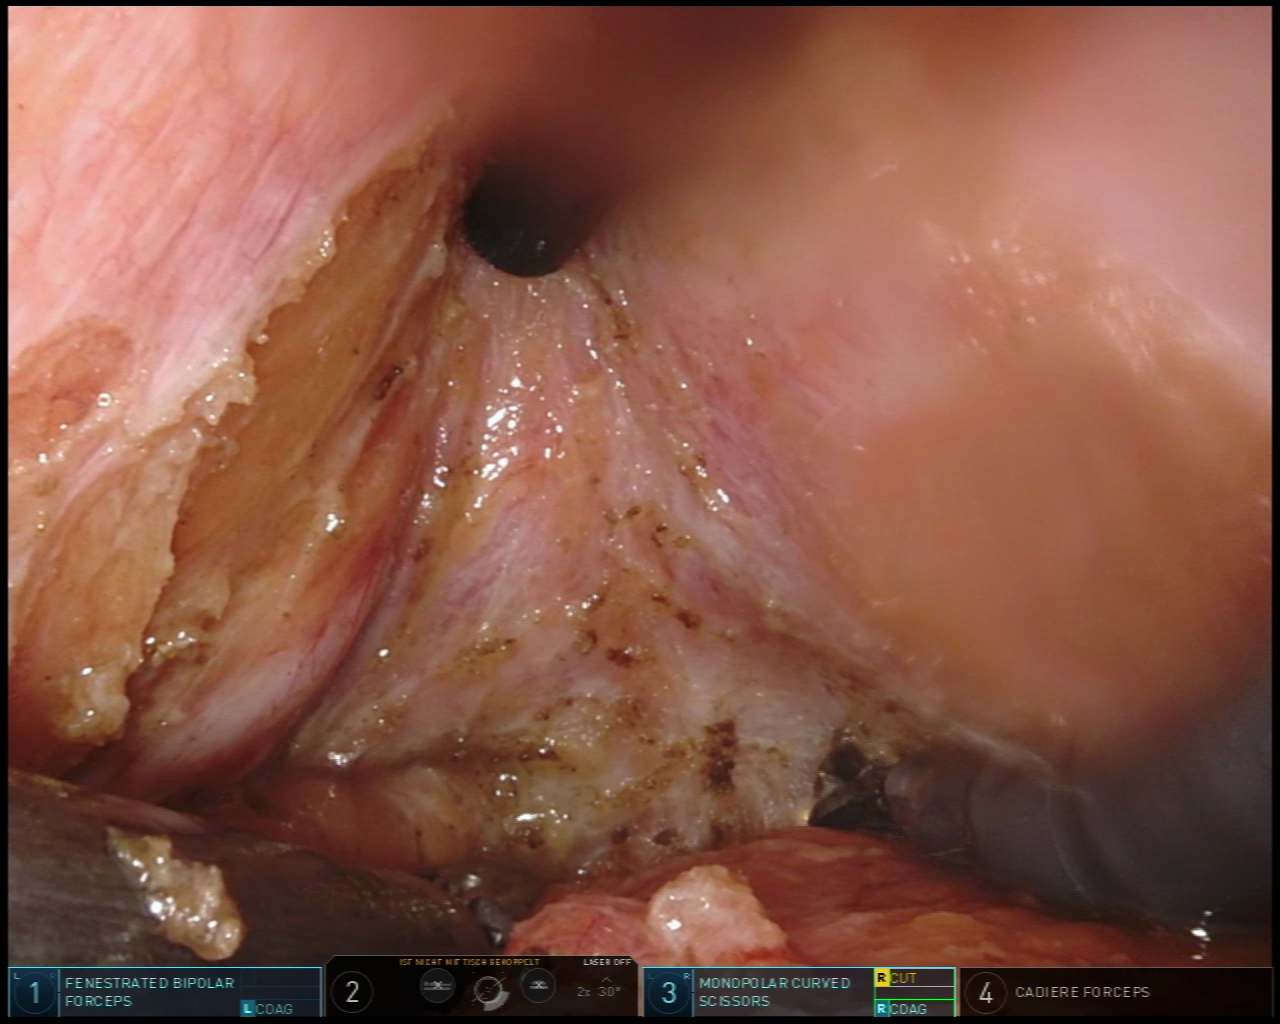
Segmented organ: vesicular_glands
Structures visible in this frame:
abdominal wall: no
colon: no
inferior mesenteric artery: no
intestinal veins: no
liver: no
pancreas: no
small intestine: no
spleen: no
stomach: no
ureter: no
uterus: no
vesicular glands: yes